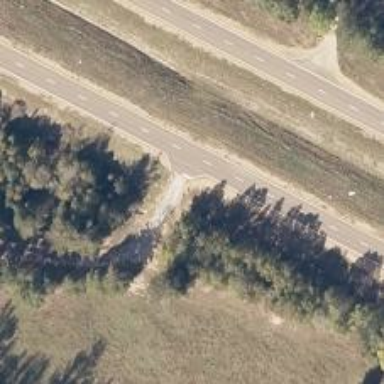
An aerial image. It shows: Trunk highway.